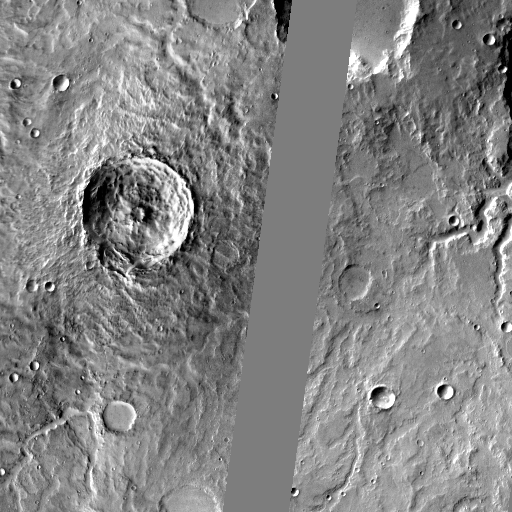
Crater classes present: Background, Other, Layered, Buried